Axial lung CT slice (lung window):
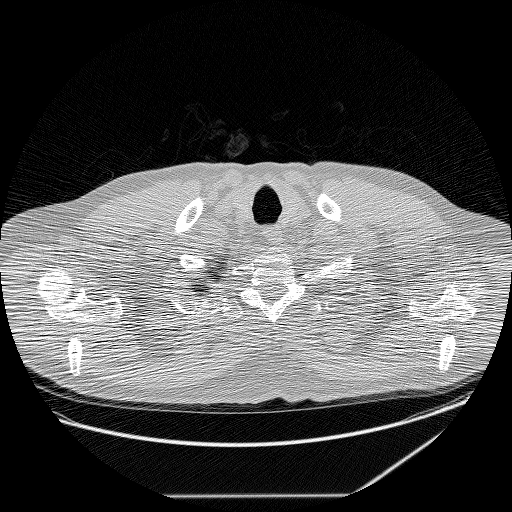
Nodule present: no